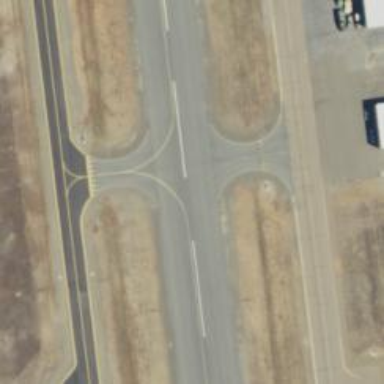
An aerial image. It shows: Image of taxiway at airport.